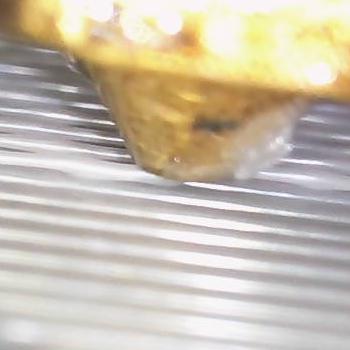
Flow rate: 42%